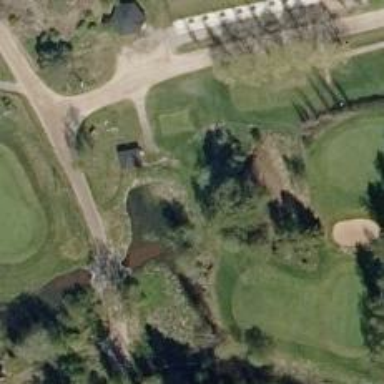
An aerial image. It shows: Path used for both walking and golf.